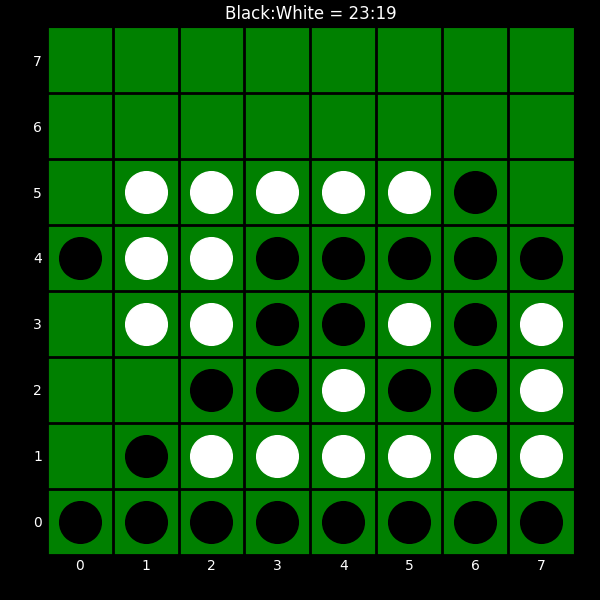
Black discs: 23
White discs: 19